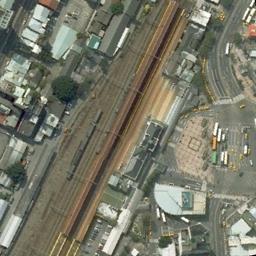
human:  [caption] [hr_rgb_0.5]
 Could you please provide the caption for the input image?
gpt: There is a railway station in the crowded city .

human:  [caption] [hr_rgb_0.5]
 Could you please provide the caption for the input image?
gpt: There are many buildings of different shapes beside the railway station .

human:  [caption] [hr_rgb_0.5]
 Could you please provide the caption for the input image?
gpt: The railway station is next to some buildings and trees .

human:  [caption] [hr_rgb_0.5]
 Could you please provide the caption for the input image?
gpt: The railway station has some railways and trains and lots of other buildings are next to the railway station .

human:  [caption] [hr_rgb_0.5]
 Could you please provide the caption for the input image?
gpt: There are some buildings beside the brown railway station .